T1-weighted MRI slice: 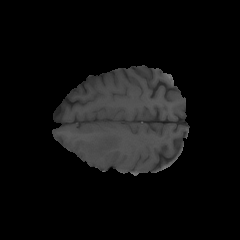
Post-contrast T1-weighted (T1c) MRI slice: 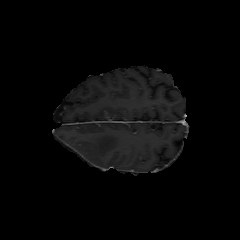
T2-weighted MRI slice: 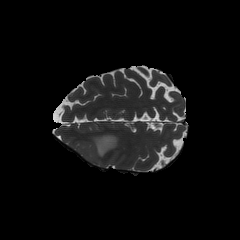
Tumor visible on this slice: yes